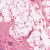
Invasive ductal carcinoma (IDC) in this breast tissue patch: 0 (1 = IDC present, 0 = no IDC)